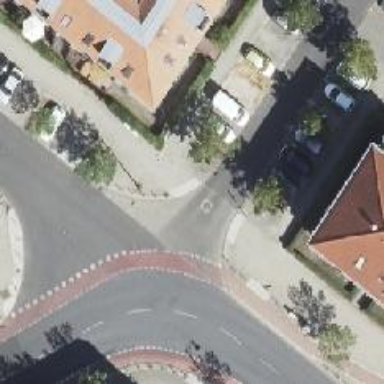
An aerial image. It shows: Unmarked road crossing.